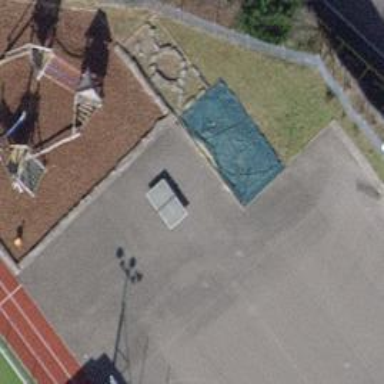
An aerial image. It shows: Pitch for leisure activities.